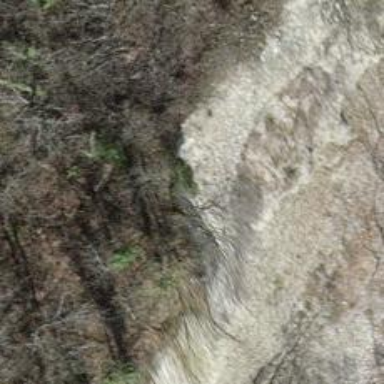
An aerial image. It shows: Natural cliff.